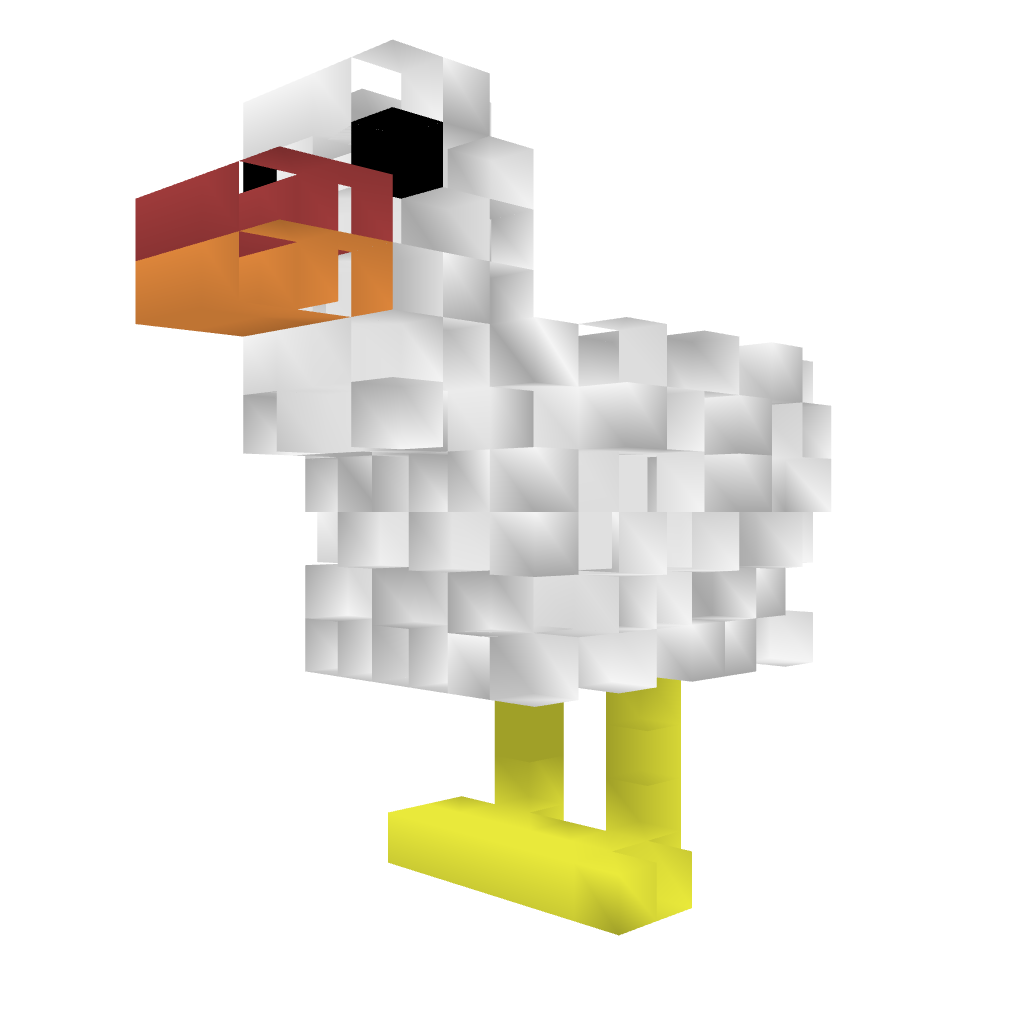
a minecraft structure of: Chicken high quality